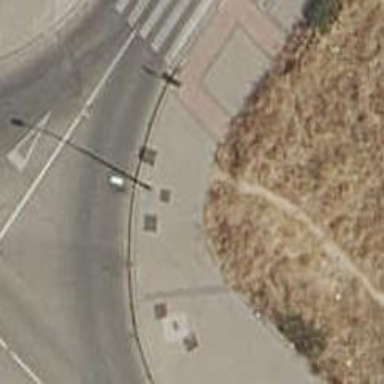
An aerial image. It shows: Sidewalk along the footway.